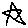
Label: star